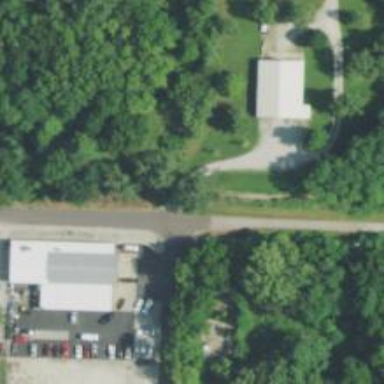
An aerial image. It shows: Driveway.